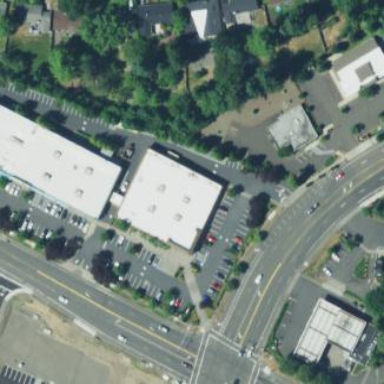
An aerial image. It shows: Building.